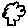
Label: tree